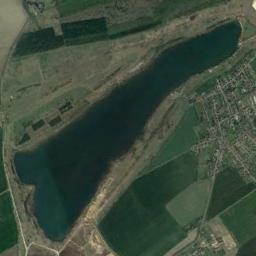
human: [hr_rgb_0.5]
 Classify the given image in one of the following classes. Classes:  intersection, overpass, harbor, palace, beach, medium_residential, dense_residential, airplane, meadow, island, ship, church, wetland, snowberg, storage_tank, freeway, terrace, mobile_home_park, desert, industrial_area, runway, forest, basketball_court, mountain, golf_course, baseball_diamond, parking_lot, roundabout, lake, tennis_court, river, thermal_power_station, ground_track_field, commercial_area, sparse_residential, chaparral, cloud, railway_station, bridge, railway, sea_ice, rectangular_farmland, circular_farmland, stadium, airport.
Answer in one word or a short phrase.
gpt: lake